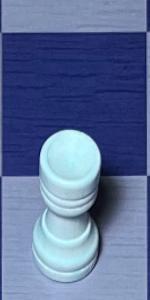
Label: Rook_White